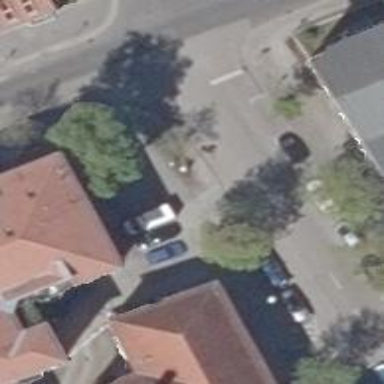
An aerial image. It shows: Deciduous broadleaved tree on the street.